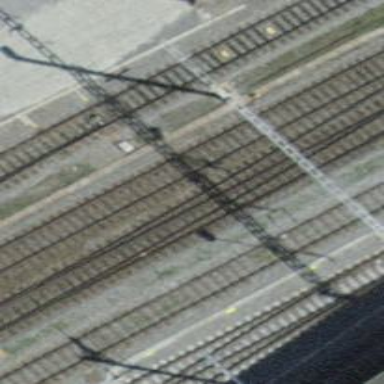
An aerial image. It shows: Single-track electrified railway with contact line.